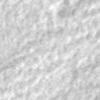
Label: no_change